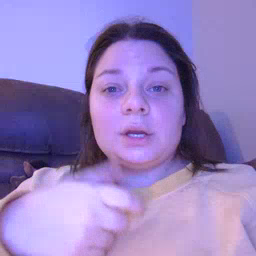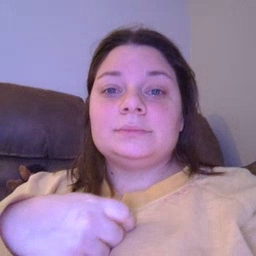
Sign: brother